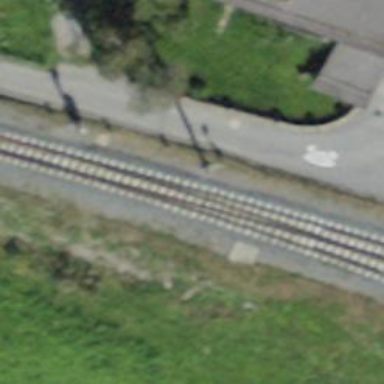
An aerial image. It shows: Narrow gauge railway with electrified contact lines.